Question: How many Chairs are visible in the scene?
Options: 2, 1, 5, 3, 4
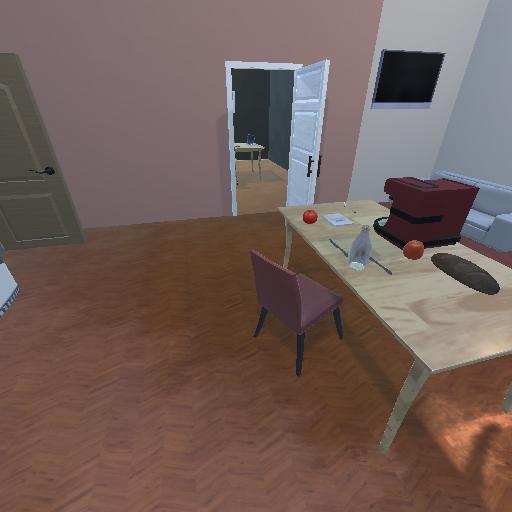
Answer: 2